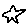
Label: star